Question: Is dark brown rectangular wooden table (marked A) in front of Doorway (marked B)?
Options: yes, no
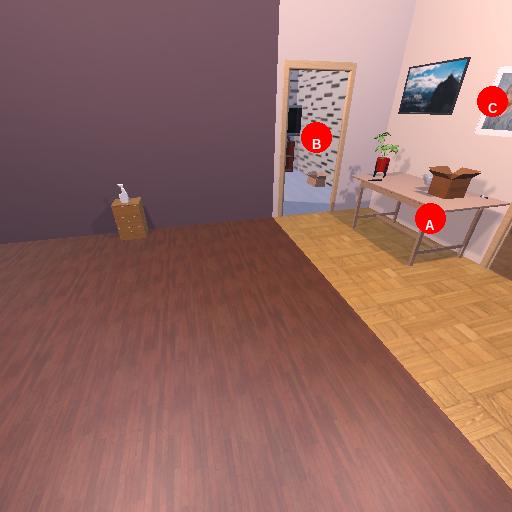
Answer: yes